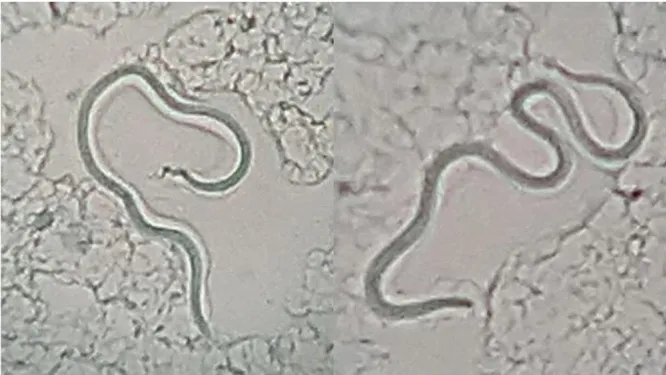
Mf observed in Giemsa-stained peripheral blood smear. (Magnification, 10x). Note the absence of nuclei at the tail tip.
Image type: pathology (giemsa)